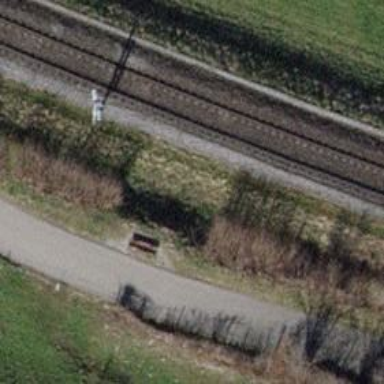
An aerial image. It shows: Brown bench in the vicinity.